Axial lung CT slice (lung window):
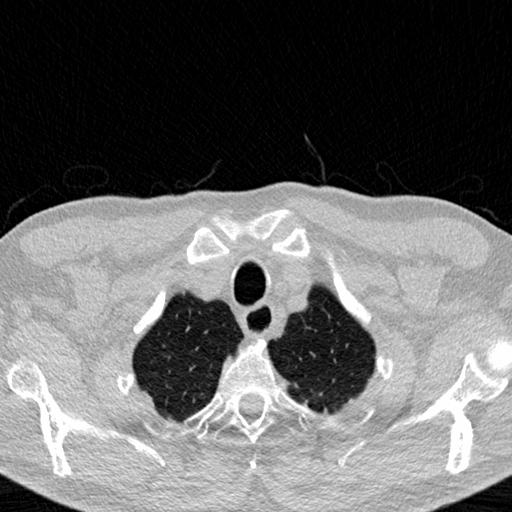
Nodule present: no